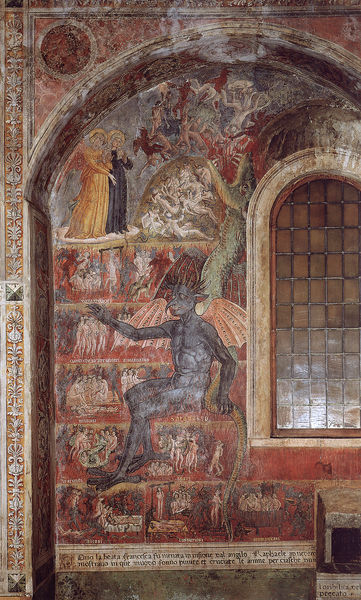
Titel: Höllenfresko in der Tor de’Specchi in Rom
Standort: Rom, Tor de’Specchi (EU - I - Latium)
Schlagwörter: blau, feuer, flügel, gemälde, himmel, frauen, gelb, grün, menschen, ausschnitt, fenster, frankreich, glas, nase, schwarz, tür, gebäude, rot, malerei, muster, gericht, wand, bildnis, gitter, kirche, gold, kreis, engel, spanien, schrift, bogen, mauer, schriftzug, rundbogen, dekor, floral, ornamente, wandmalerei, metall, foto, nische, geld, scheibe, text, dämon, bleiglas, heiligenschein, hölle, teufel, verdammte, mittelalter, rundbögen, seelen, fresken, heilige, fresko, niesche, hörner, beschlag, satan, luzifer, drachen, bildunterschrift, auferstehung, drache, beschläge, mephisto, spruchband, fuer, weltgericht, ornement, bleigals, jüngstes, täufel, schraz gelb, kirchenfenster#bogen, himmelsboten